Here is the wavelet time-frequency representation (scalogram) of a rolling-element bearing's vibration measurement. Classify the bearing condition as one of: normal, inner_race, outer_race, ball.
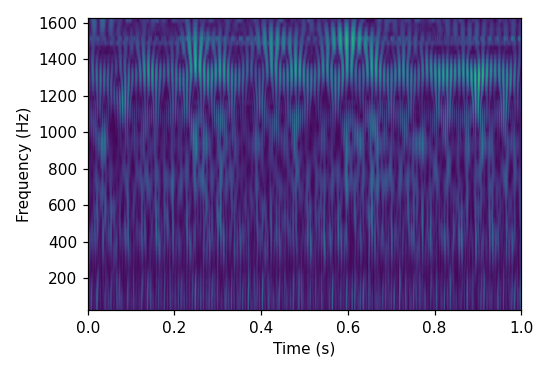
Answer: inner_race